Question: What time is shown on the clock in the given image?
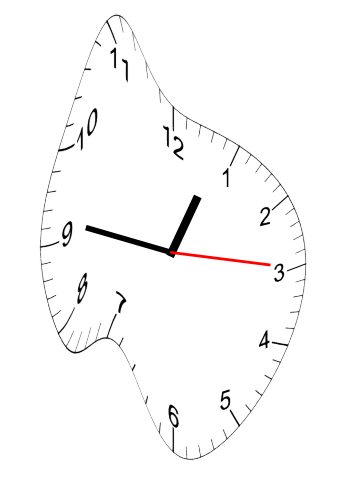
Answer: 12:46:15